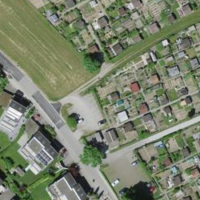
EUNIS habitat code: 53
Species observed at this site:
Buxus sempervirens